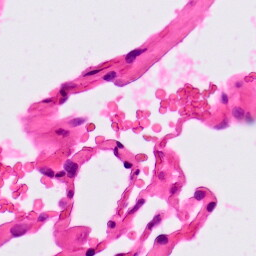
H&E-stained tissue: Lung